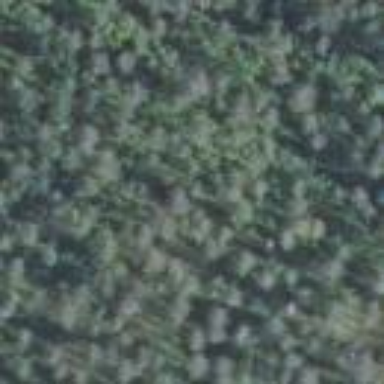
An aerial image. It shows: Woodland with needle-leaved trees.